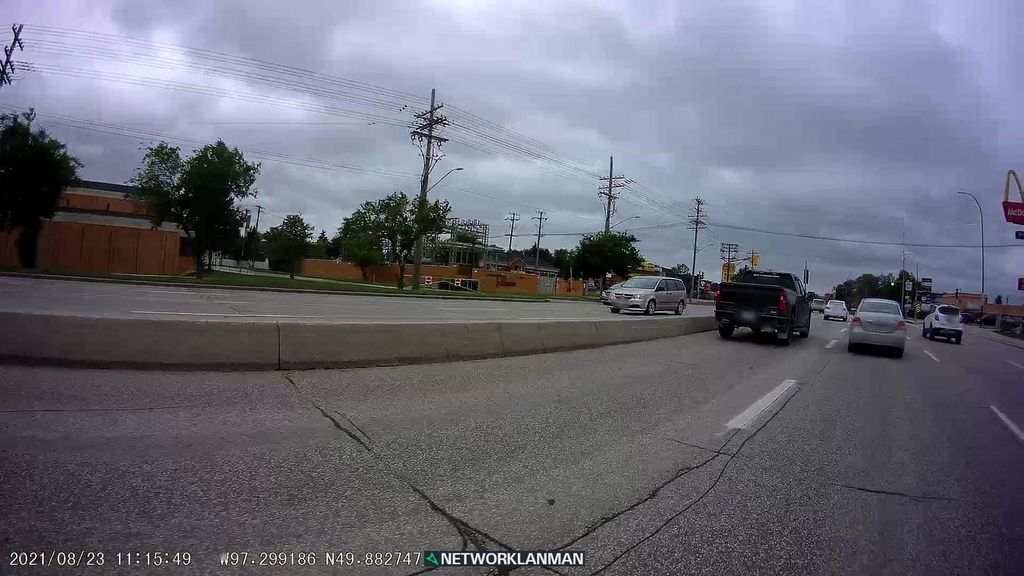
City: winnipeg